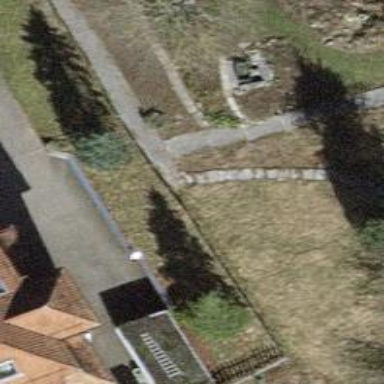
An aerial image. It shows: Unpaved footway.